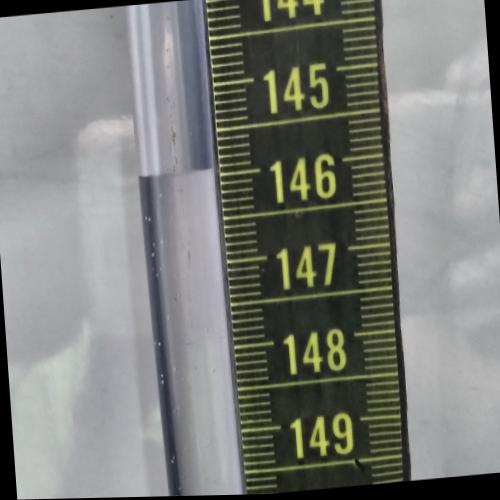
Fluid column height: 145.9 cm